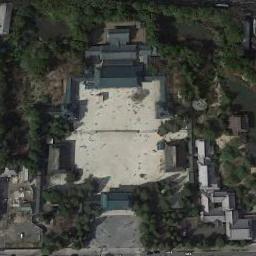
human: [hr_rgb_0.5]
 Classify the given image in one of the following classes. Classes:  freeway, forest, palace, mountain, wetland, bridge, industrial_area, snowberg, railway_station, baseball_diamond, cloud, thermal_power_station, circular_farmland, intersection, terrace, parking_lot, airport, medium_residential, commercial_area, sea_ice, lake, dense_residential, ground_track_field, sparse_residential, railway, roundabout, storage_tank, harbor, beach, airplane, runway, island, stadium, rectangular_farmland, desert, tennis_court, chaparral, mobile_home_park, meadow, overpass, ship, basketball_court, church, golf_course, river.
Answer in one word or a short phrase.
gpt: palace